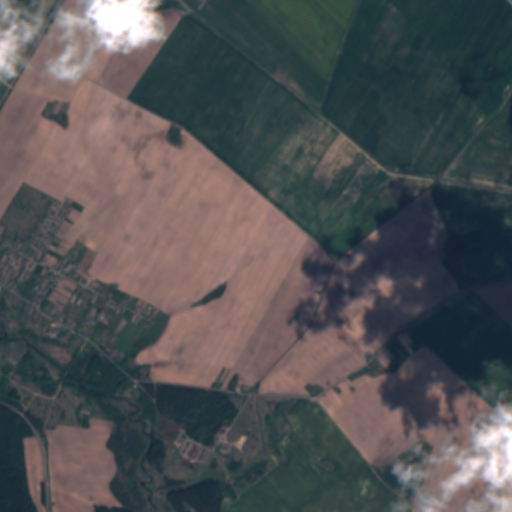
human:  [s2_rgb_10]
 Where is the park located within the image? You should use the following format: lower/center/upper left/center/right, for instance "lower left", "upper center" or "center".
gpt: The park is located in the center left of the image.
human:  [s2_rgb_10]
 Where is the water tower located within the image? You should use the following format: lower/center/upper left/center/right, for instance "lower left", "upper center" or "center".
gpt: The water tower is located in the lower left of the image.
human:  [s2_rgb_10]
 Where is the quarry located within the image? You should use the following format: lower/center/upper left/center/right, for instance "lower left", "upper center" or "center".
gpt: There is no quarry in the image.